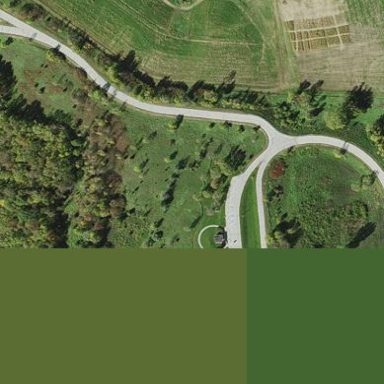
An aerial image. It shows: Rest area on the road.